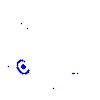
Particle: pion